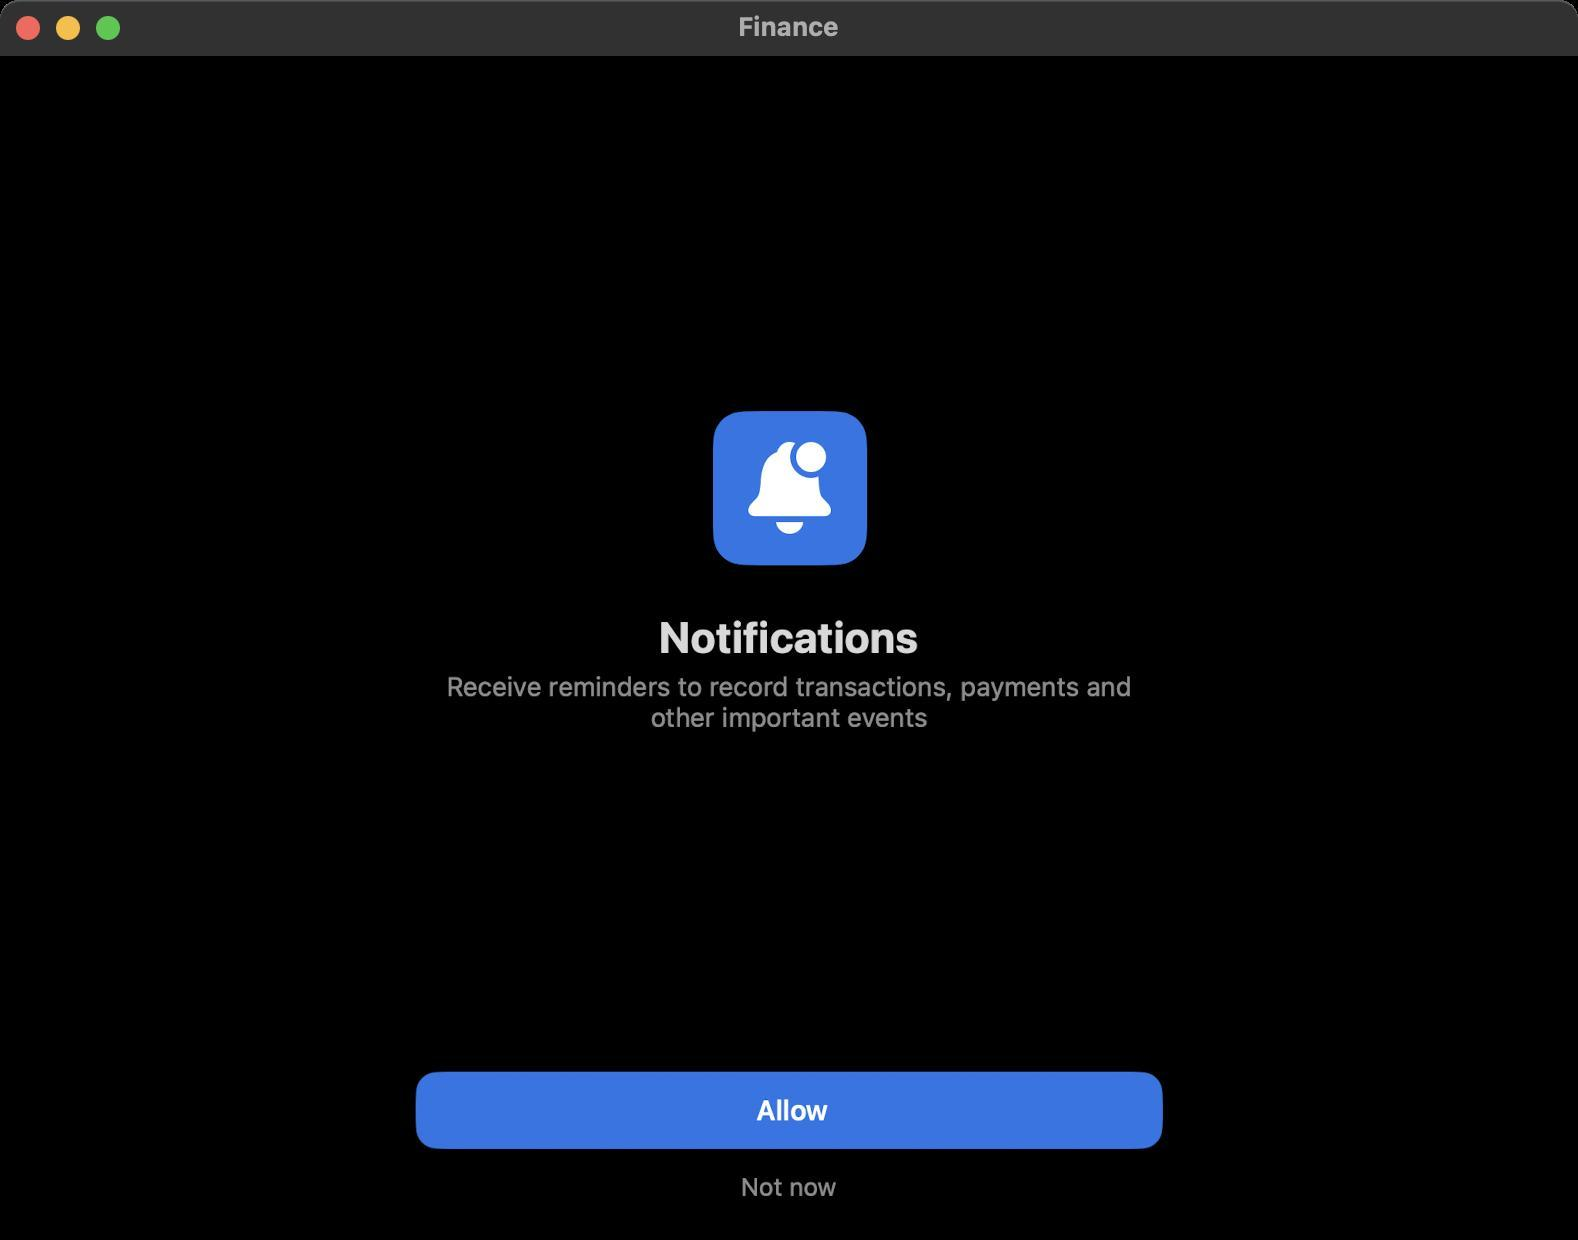
Accessibility tree:
{"name": "Finance", "role": "AXWindow", "description": null, "role_description": "standard window", "value": null, "position": "352.00;95.00", "size": "789;620", "children": [{"name": null, "role": "AXGroup", "description": null, "role_description": "group", "value": null, "position": "0.00;0.00", "size": "789;620", "children": [{"name": null, "role": "AXGroup", "description": null, "role_description": "group", "value": null, "position": "0.00;0.00", "size": "789;621", "children": [{"name": null, "role": "AXStaticText", "description": "Notifications", "role_description": "text", "value": null, "position": "207.90;305.69", "size": "373;25", "children": []}, {"name": null, "role": "AXStaticText", "description": "Receive reminders to record transactions, payments and other important events", "role_description": "text", "value": null, "position": "207.90;335.72", "size": "373;31", "children": []}, {"name": null, "role": "AXButton", "description": "Allow", "role_description": "button", "value": null, "position": "207.90;535.92", "size": "373;38", "children": []}, {"name": null, "role": "AXButton", "description": "Not now", "role_description": "button", "value": null, "position": "207.90;574.42", "size": "373;38", "children": []}]}]}, {"name": null, "role": "AXButton", "description": null, "role_description": "close button", "value": null, "position": "7.00;6.00", "size": "14;16", "children": []}, {"name": null, "role": "AXButton", "description": null, "role_description": "full screen button", "value": null, "position": "47.00;6.00", "size": "14;16", "children": [{"name": null, "role": "AXGroup", "description": null, "role_description": "group", "value": null, "position": "47.00;6.00", "size": "14;16", "children": [{"name": null, "role": "AXGroup", "description": null, "role_description": "group", "value": null, "position": "47.00;6.00", "size": "14;16", "children": []}]}]}, {"name": null, "role": "AXButton", "description": null, "role_description": "minimize button", "value": null, "position": "27.00;6.00", "size": "14;16", "children": []}, {"name": null, "role": "AXStaticText", "description": null, "role_description": "text", "value": "Finance", "position": "367.00;5.00", "size": "55;16", "children": []}, {"name": "Finance", "role": "AXWindow", "description": null, "role_description": "standard window", "value": null, "position": "352.00;95.00", "size": "789;620", "children": [{"name": null, "role": "AXGroup", "description": null, "role_description": "group", "value": null, "position": "0.00;0.00", "size": "789;620", "children": [{"name": null, "role": "AXGroup", "description": null, "role_description": "group", "value": null, "position": "0.00;0.00", "size": "789;621", "children": [{"name": null, "role": "AXStaticText", "description": "Notifications", "role_description": "text", "value": null, "position": "207.90;305.69", "size": "373;25", "children": []}, {"name": null, "role": "AXStaticText", "description": "Receive reminders to record transactions, payments and other important events", "role_description": "text", "value": null, "position": "207.90;335.72", "size": "373;31", "children": []}, {"name": null, "role": "AXButton", "description": "Allow", "role_description": "button", "value": null, "position": "207.90;535.92", "size": "373;38", "children": []}, {"name": null, "role": "AXButton", "description": "Not now", "role_description": "button", "value": null, "position": "207.90;574.42", "size": "373;38", "children": []}]}]}, {"name": null, "role": "AXButton", "description": null, "role_description": "close button", "value": null, "position": "7.00;6.00", "size": "14;16", "children": []}, {"name": null, "role": "AXButton", "description": null, "role_description": "full screen button", "value": null, "position": "47.00;6.00", "size": "14;16", "children": [{"name": null, "role": "AXGroup", "description": null, "role_description": "group", "value": null, "position": "47.00;6.00", "size": "14;16", "children": [{"name": null, "role": "AXGroup", "description": null, "role_description": "group", "value": null, "position": "47.00;6.00", "size": "14;16", "children": []}]}]}, {"name": null, "role": "AXButton", "description": null, "role_description": "minimize button", "value": null, "position": "27.00;6.00", "size": "14;16", "children": []}, {"name": null, "role": "AXStaticText", "description": null, "role_description": "text", "value": "Finance", "position": "367.00;5.00", "size": "55;16", "children": []}]}]}